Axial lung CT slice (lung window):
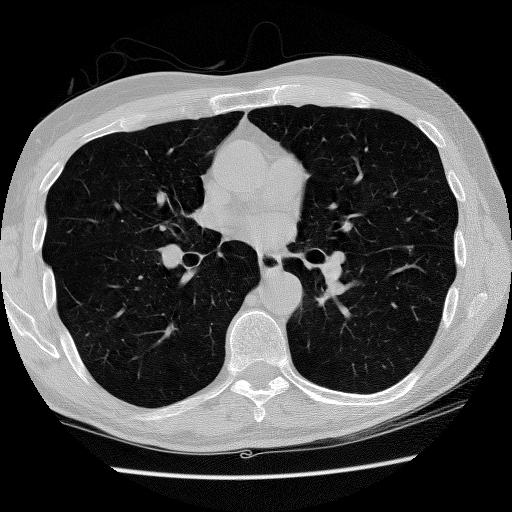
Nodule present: no